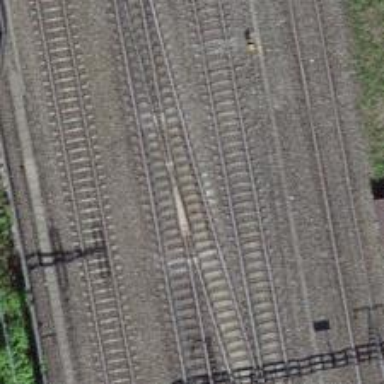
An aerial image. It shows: Single-track electrified railway with contact line.